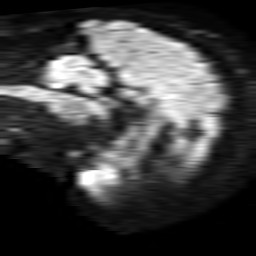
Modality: TRACE
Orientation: sagittal
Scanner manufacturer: philips
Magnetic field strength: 1.5 T
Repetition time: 3.63 s
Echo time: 0.07155 s